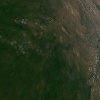
Label: land